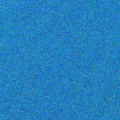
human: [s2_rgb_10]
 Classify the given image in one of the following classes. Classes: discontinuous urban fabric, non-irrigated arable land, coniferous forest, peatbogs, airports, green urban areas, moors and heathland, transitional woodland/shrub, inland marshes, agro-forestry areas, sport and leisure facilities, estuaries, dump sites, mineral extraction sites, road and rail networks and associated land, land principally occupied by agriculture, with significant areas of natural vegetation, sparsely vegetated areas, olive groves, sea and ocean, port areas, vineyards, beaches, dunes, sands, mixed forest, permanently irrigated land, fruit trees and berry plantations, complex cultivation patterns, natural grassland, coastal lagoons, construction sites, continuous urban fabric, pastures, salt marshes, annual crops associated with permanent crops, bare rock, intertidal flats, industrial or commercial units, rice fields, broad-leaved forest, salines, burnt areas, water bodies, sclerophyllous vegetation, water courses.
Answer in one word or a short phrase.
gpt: sea and ocean